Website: bh-photo
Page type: review-order
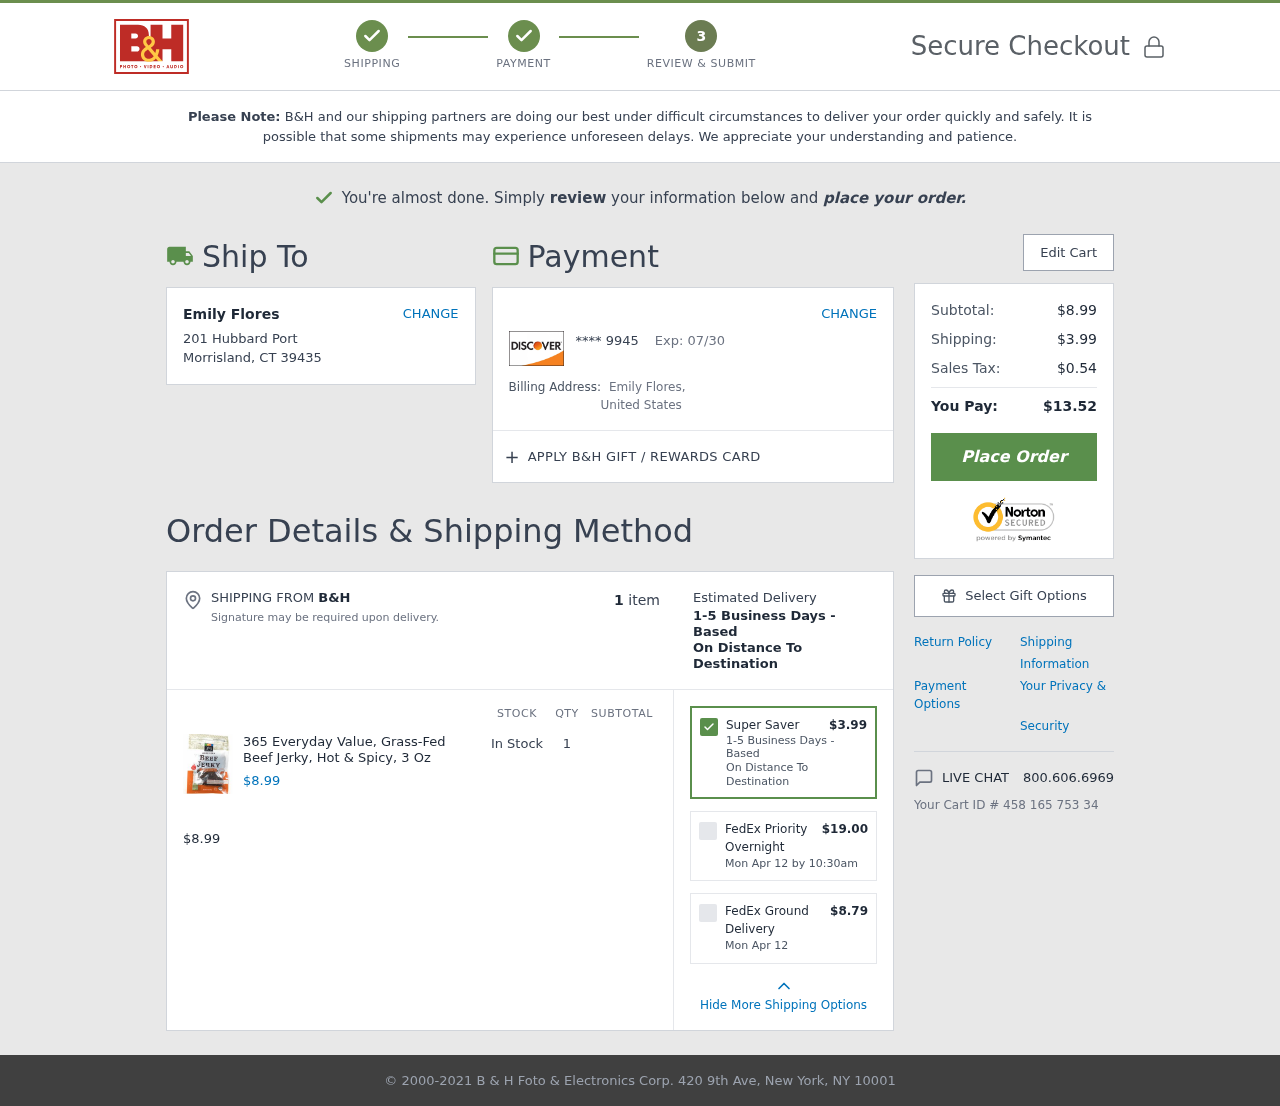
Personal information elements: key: PII_CARD_EXPIRY
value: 07/30
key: PII_CARD_LAST4
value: **** 9945
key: PII_CITY
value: Morrisland
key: PII_COUNTRY
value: United States
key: PII_FULLNAME
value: Emily Flores
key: PII_FULLNAME2
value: Emily Flores
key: PII_POSTCODE
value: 39435
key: PII_STATE_ABBR
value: CT
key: PII_STREET
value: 201 Hubbard Port
Product elements: key: PRODUCT1_NAME
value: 365 Everyday Value, Grass-Fed Beef Jerky, Hot & Spicy, 3 Oz
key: PRODUCT1_PRICE
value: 8.99
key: PRODUCT1_QUANTITY
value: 1
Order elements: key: ORDER_NUM_ITEMS
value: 1
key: ORDER_SUBTOTAL
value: $8.99
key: ORDER_SHIPPING_COST
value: $3.99
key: ORDER_DELIVERY_DATE
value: Mon Apr 12 by 10:30am
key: ORDER_DELIVERY_DATE2
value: Mon Apr 12
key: ORDER_TAX
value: $0.54
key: ORDER_TOTAL
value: $13.52
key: ORDER_ID
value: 458 165 753 34